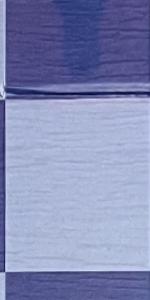
Label: Empty